Question: I face the following problem : when i try to bind <URL>
> These columns don't currently have unique values.
---
My code :
'''
protected void BindRTV()
{
rtv_acd.DataTextField = "name";
rtv_acd.DataValueField = "main_id";
rtv_acd.DataFieldID = "main_code";
rtv_acd.DataFieldParentID = "father_code";
rtv_acd.DataSource = dt;
rtv_acd.DataBind();
}
'''
---
Data snapshot :

How to fix this problem, i know that the 'main_code' is repetitive but i want that .
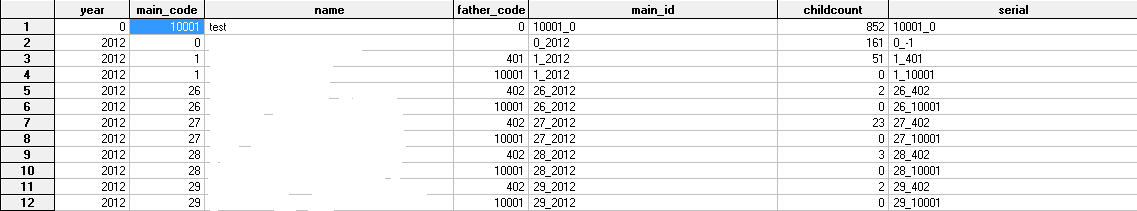
Answer: There is a parent-child relationship between nodes, and the relation works with values specified in 'DataFieldID' and 'DataFieldParentID' members. So you have to specify a field with unique values for 'DataFieldID' member.
Suppose you have two nodes with ID ('main_code') of '1' (you already have), and there is another node with parent ID ('father_code') of '1'. So which of the two nodes are the parent of this node?